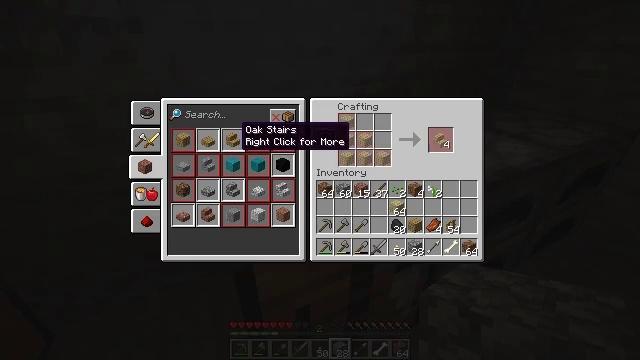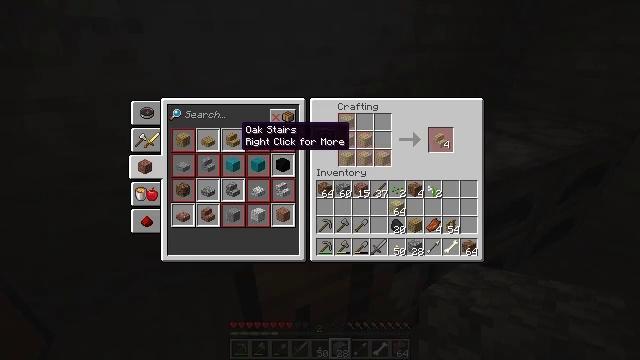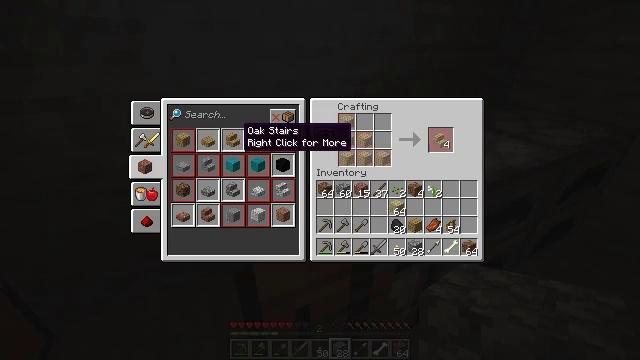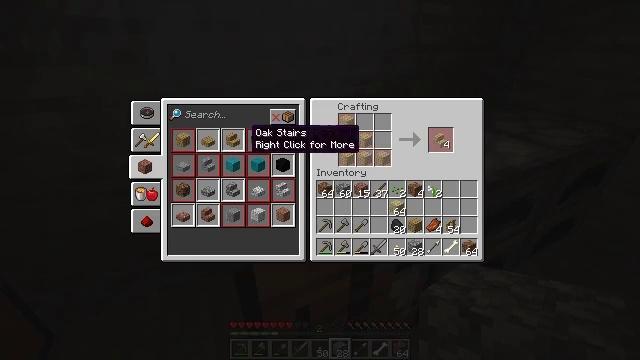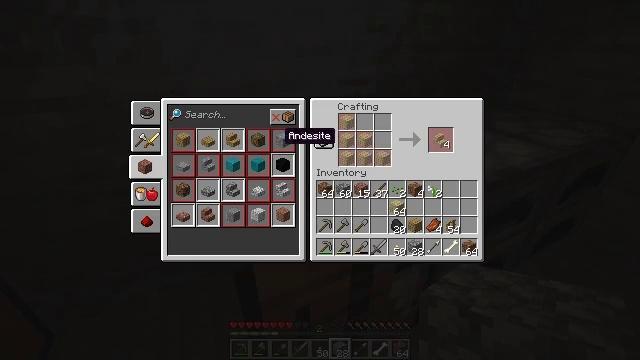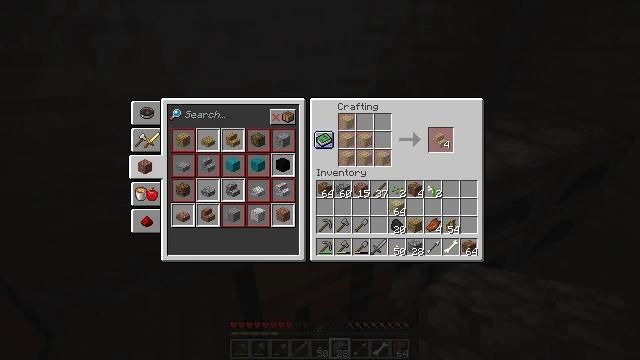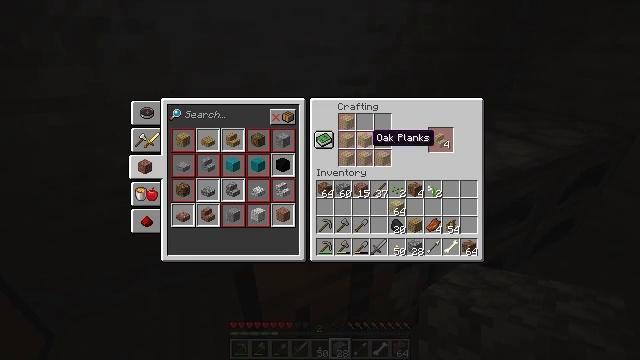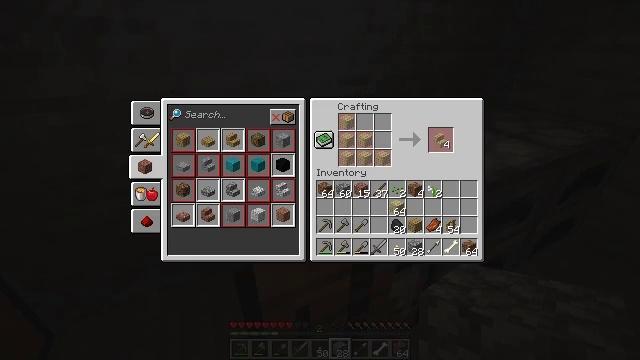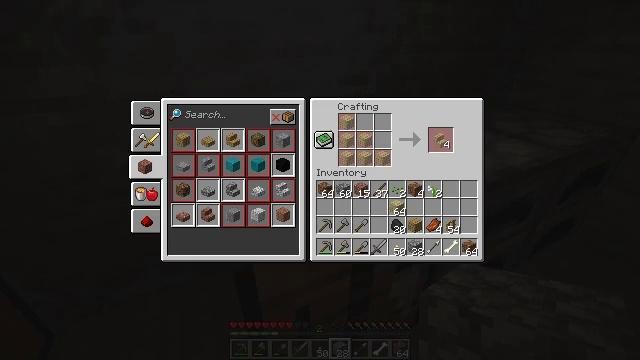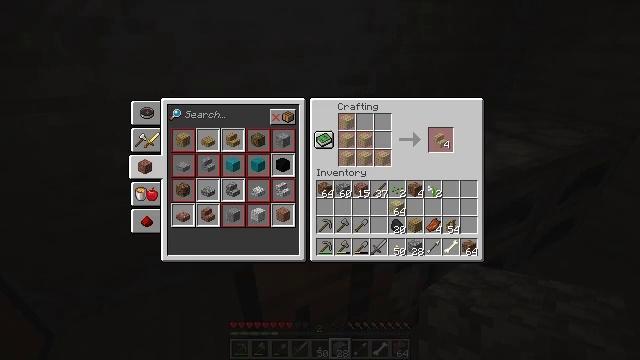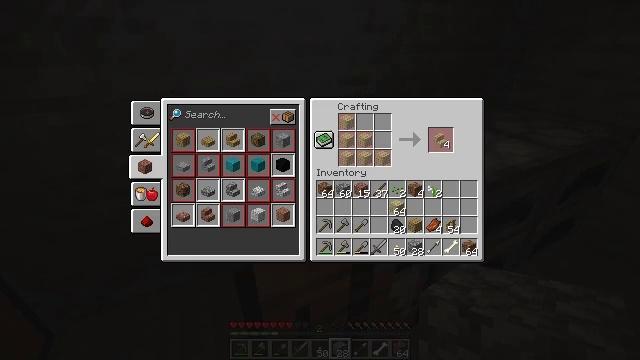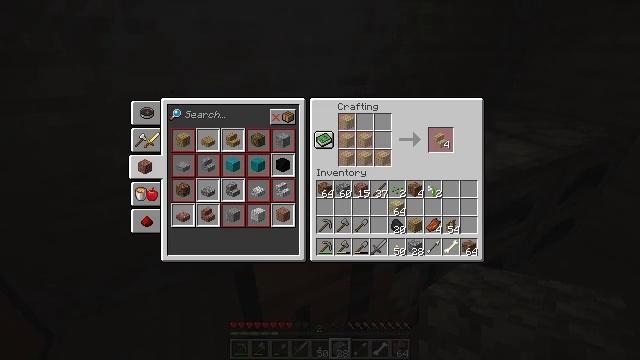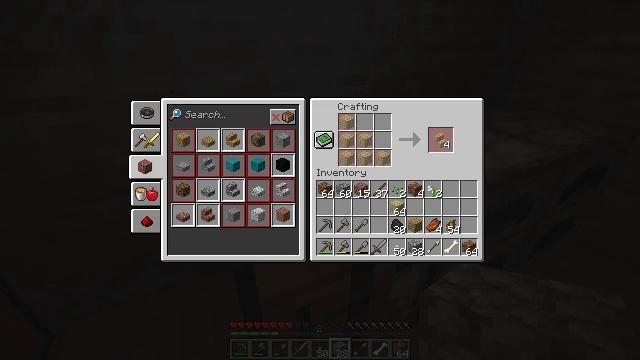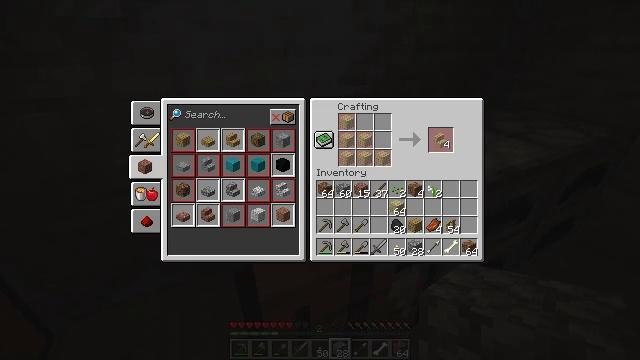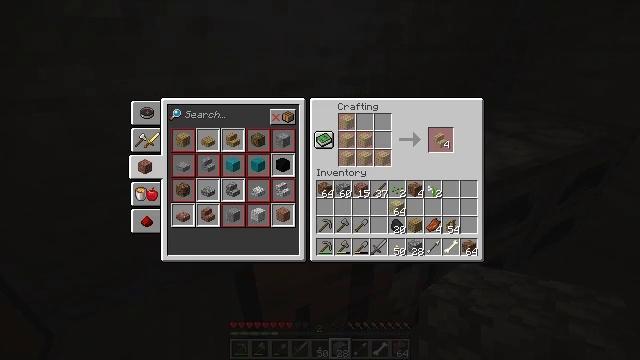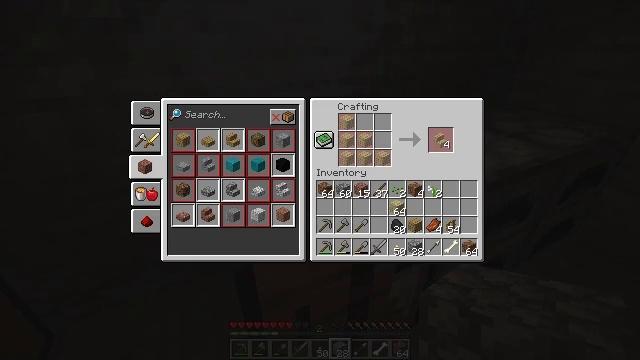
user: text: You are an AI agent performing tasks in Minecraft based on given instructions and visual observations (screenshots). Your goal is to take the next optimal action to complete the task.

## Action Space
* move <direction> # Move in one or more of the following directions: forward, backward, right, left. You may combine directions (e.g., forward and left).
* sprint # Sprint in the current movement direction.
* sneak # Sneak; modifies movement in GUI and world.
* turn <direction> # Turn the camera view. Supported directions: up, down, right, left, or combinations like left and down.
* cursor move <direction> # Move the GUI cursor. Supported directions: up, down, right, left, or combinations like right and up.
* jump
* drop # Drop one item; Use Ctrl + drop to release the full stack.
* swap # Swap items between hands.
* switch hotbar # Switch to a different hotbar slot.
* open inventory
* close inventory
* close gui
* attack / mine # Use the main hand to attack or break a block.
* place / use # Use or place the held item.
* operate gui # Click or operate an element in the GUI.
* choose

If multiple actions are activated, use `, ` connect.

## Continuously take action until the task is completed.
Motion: motion action
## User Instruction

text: Use the crafting table to create granite stairs.
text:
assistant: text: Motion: no_op
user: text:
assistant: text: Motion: no_op
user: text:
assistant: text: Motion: cursor move right
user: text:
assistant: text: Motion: cursor move right
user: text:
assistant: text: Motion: cursor move right
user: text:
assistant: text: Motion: cursor move right
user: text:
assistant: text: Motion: cursor move right and down
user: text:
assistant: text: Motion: no_op
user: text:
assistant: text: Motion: no_op
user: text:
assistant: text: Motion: no_op
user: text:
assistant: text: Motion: no_op
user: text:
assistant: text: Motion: no_op
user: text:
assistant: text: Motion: no_op
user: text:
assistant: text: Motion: cursor move right
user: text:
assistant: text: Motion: cursor move right
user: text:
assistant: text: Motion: cursor move right
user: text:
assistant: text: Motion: cursor move right
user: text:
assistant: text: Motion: no_op
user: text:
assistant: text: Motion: cursor move right
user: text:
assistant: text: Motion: no_op
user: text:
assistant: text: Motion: no_op
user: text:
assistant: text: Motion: no_op
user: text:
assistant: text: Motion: no_op
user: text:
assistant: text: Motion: no_op
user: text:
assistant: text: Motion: cursor move left
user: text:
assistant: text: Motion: cursor move left
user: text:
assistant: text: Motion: no_op
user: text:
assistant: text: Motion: no_op
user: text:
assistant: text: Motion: no_op
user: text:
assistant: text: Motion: no_op